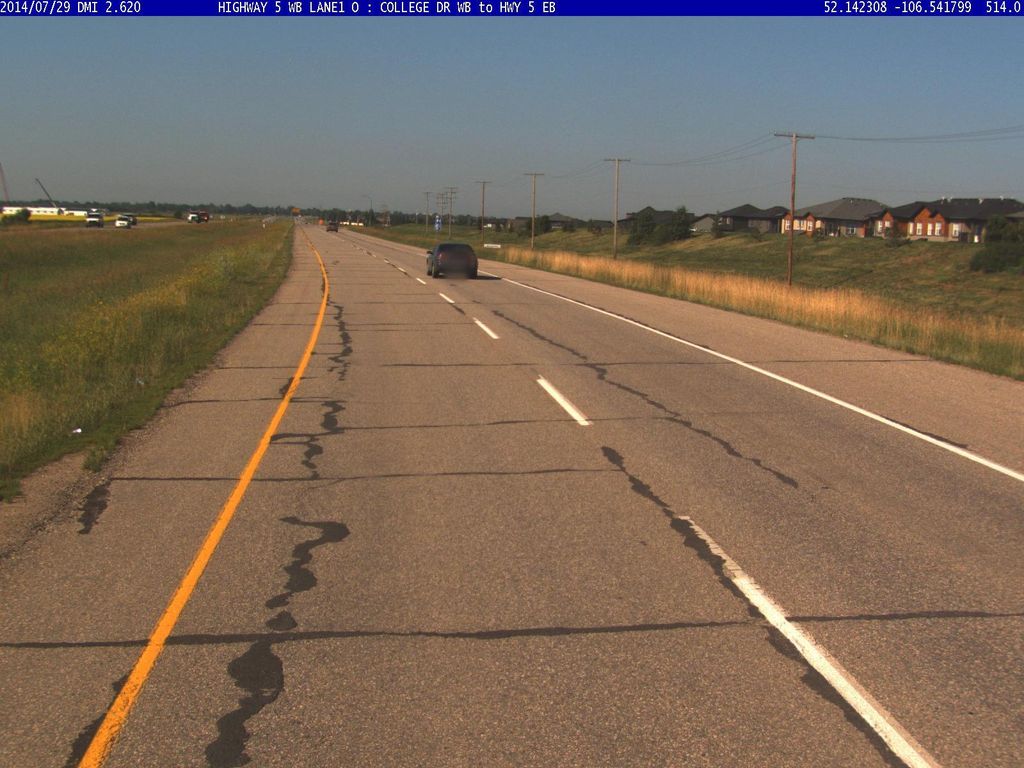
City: saskatoon